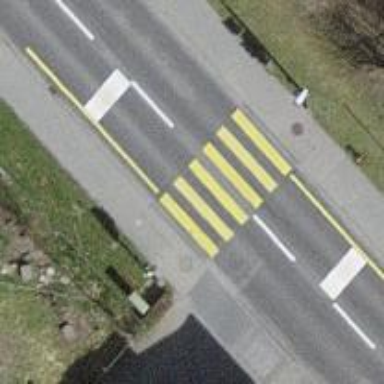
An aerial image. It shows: Footway with zebra crossing.